Question: <URL>
I am trying to integrate 'ckeditor' with my 'rails 3.2' application.
I have all ckeditor files copied under '/app/assets/javascripts/ckeditor/*'.
I have the following lines in my 'application.js' and 'application.js' is included in my layout file:
'''
//= require jquery
//= require jquery_ujs
//= require ckeditor/ckeditor
//= require_self
'''
<URL>
I can understand that I need to add something like:
'''
config.assets.precompile += your_files
'''
to my 'development.rb' file so that all the ckeditor files are precompiled when the application is loaded.
Although I tried a couple of paths, non worked and I keep getting the following error:

Can someone please tell me the right regular expresion to include all files for precompile, please?
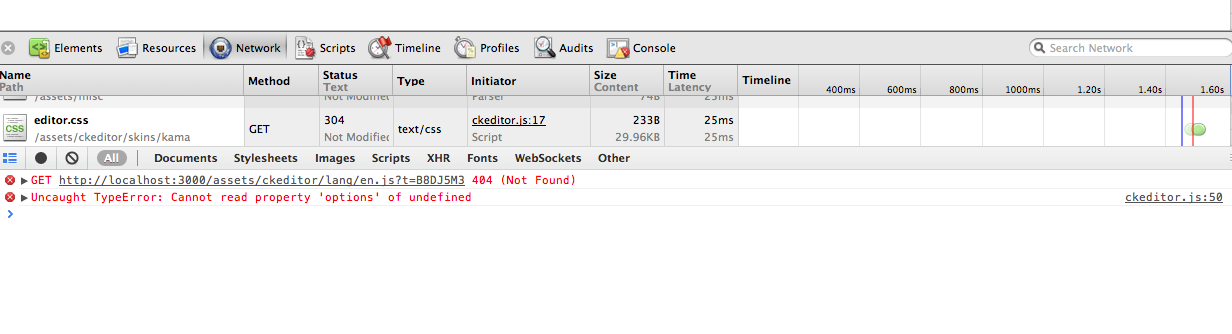
Answer: I encountered the same problem and found a solution.Go to the following Link:
<URL>
'''
<script type="text/javascript">
var CKEDITOR_BASEPATH = '/assets/ckeditor/';
</script>
<%= javascript_include_tag "application" %>
'''
you don't need to set config.assets.precompile anything.